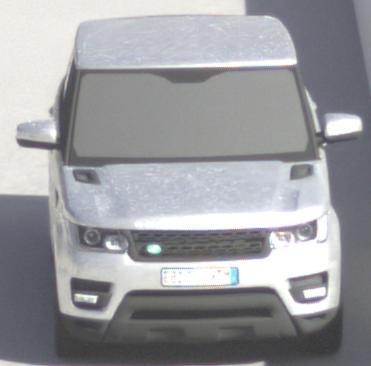
Make: Land Rover
Model: Range Rover Sport 5.0 V8 SC
Detailed model: Range Rover Sport (II)
Model produced from: 2013/09
Model produced until: 2015/07
Doors: 5
Color: white
Road condition: dry road
Daytime: morning or afternoon
Contrast: high contrast